RGB frame:
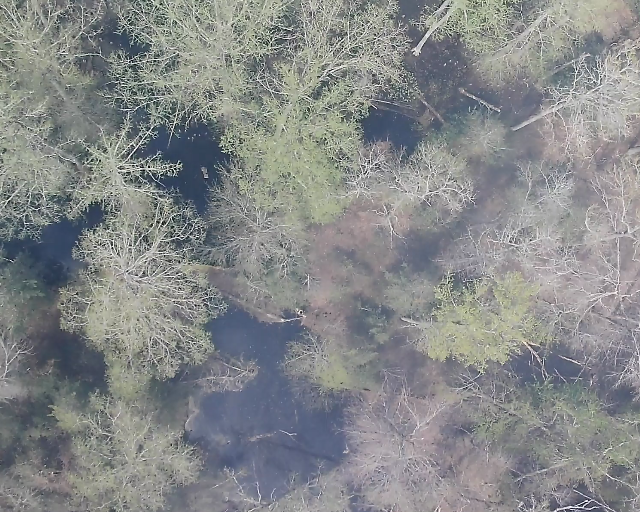
Thermal frame:
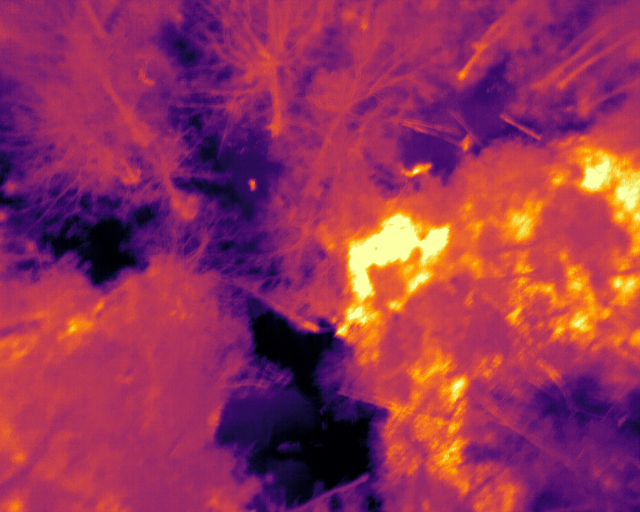
Captured: 2026-02-26 03:46:25
Pixels at or above 80 °C: 0 (fraction of frame: 0)